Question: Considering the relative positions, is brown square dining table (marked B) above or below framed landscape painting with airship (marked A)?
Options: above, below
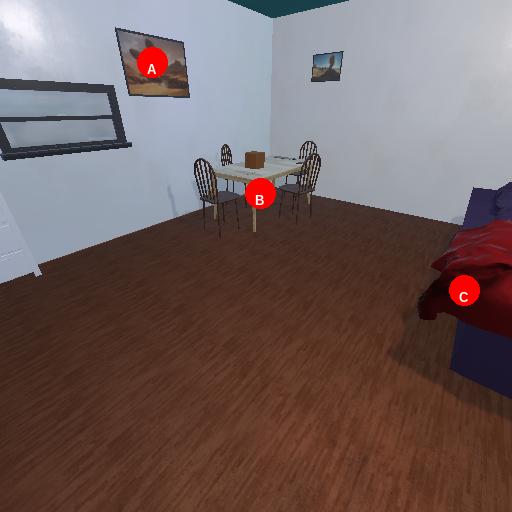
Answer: above